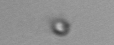
Label: nanoplankton_mix